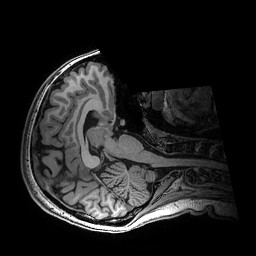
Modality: T1w
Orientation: axial
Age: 18
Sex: female
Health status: healthy